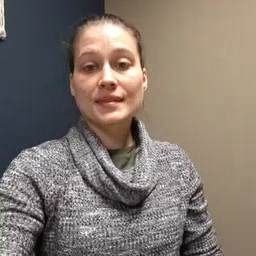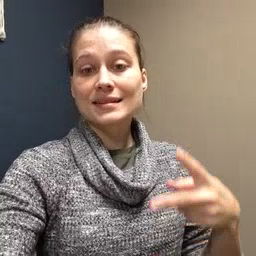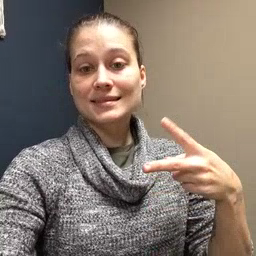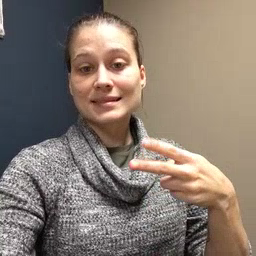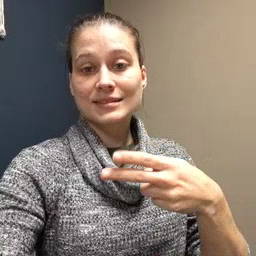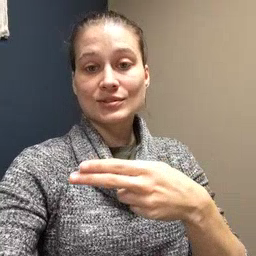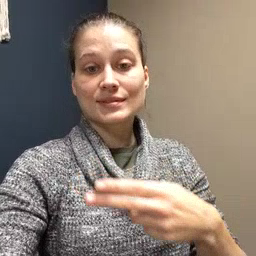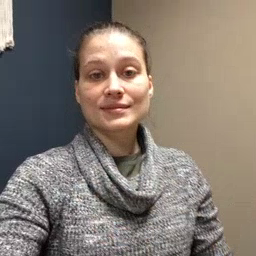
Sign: scissors